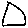
Label: triangle